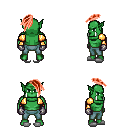
a pixel art fantasy rpg character, male body template, orc, green skin, gold arm armor, teal pants, red long mohawk hairstyle, metal gloves, white slippers, four views (front, back, left, right), 2x2 character sprite sheet, small pixel art, hard edges, no anti-aliasing